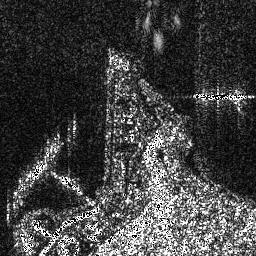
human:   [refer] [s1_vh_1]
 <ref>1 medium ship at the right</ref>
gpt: <box>[[75, 33, 94, 40, 0]]</box>